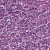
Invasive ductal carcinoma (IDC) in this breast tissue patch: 1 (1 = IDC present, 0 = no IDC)